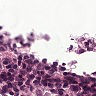
Metastatic tissue present: no